Field crop: maize
Growth stage: 2
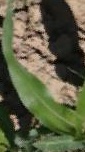
Species: maize